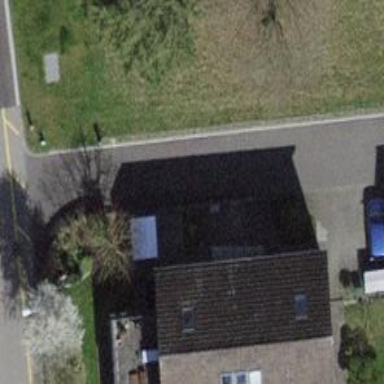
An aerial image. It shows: Building with tiled roof.